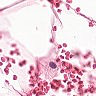
Metastatic tissue present: no